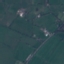
Land use / land cover class: Pasture